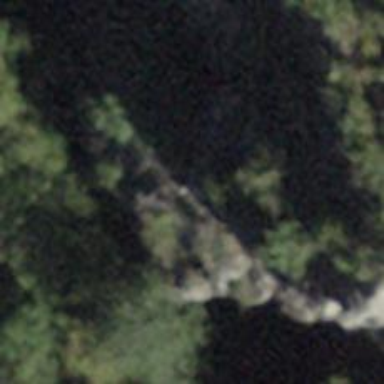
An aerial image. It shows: Natural cliff.